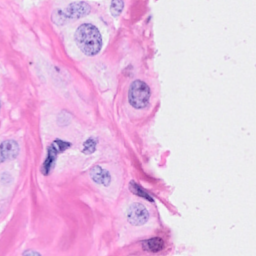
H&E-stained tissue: Breast